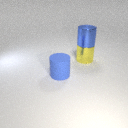
large yellow metal cylinder below large blue metal cylinder